Field crop: maize
Growth stage: 2
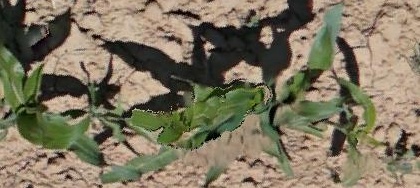
Species: maize